Interaction volume radius: 5 \u00c5
Interaction volume height: 40 \u00c5
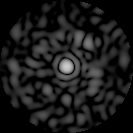
Disorder parameter: 0.8193